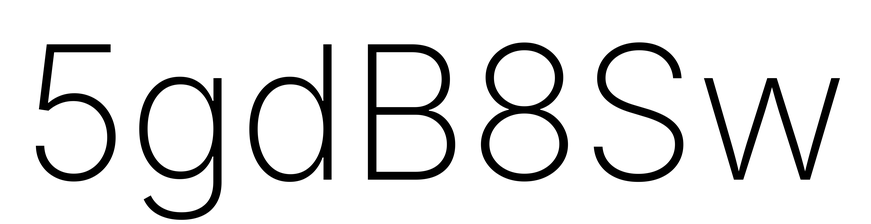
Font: Inter_ExtraLight